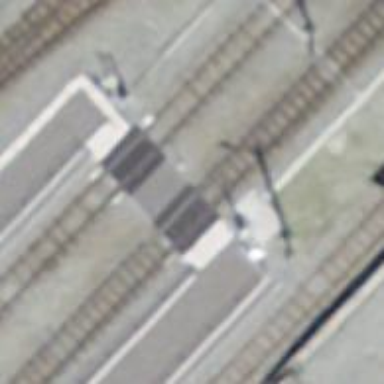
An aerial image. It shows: Crossing for the railway.